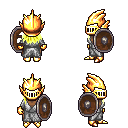
a pixel art fantasy rpg character, female body template, human, dark skin, white robe, robe skirt, gold unkempt hairstyle, gold helm, gold gloves, gold boots, shield, four views (front, back, left, right), 2x2 character sprite sheet, small pixel art, hard edges, no anti-aliasing